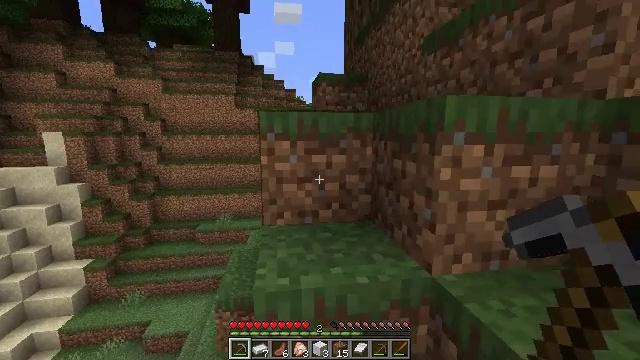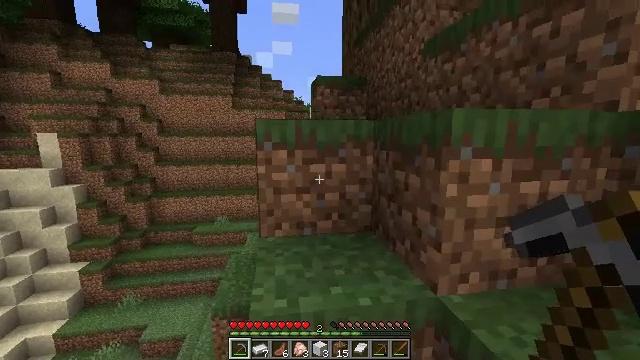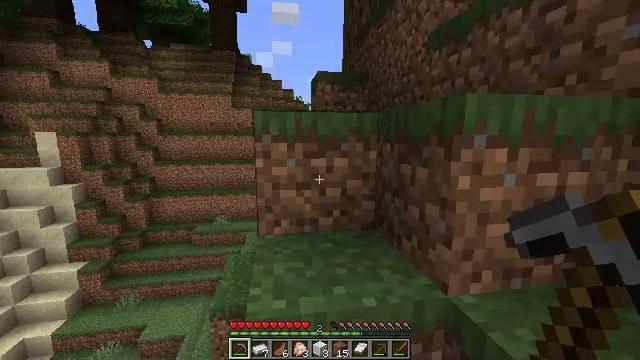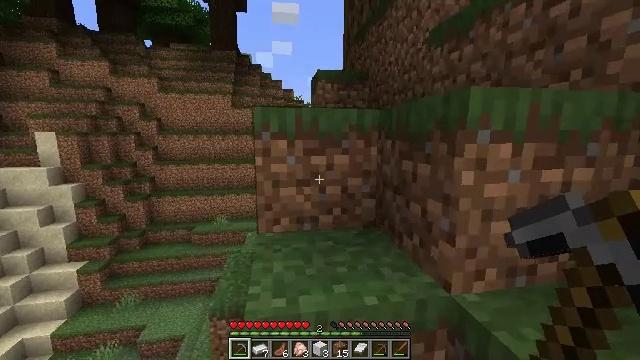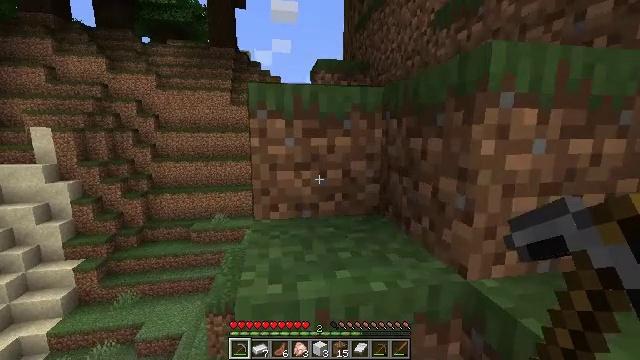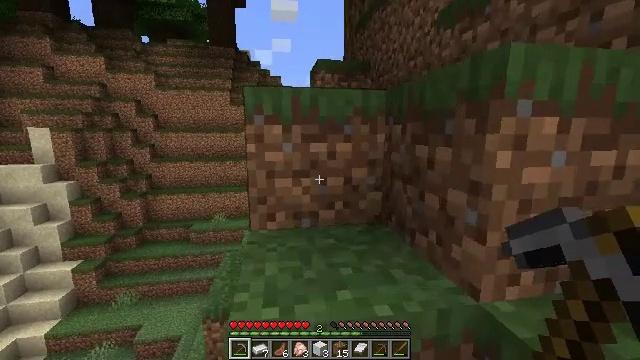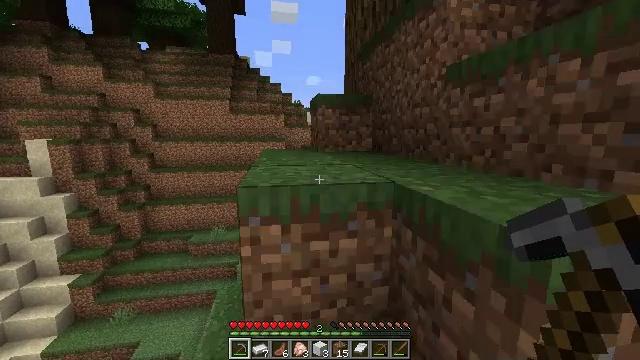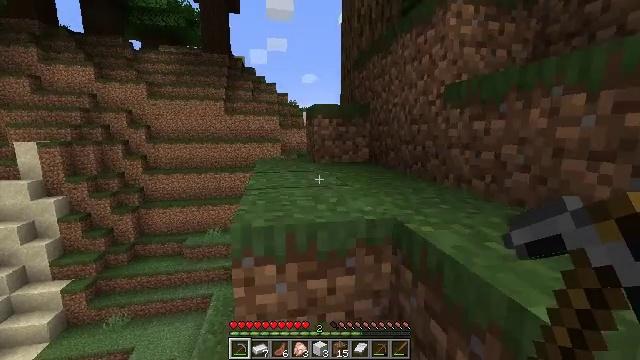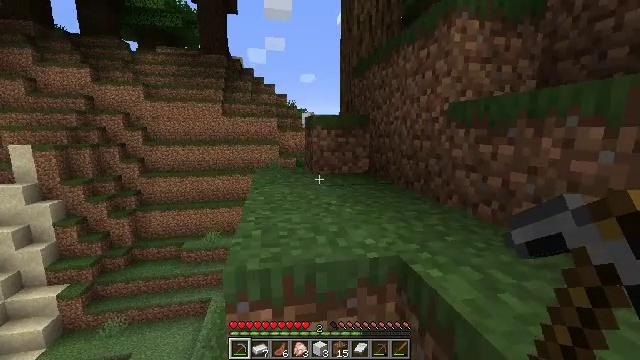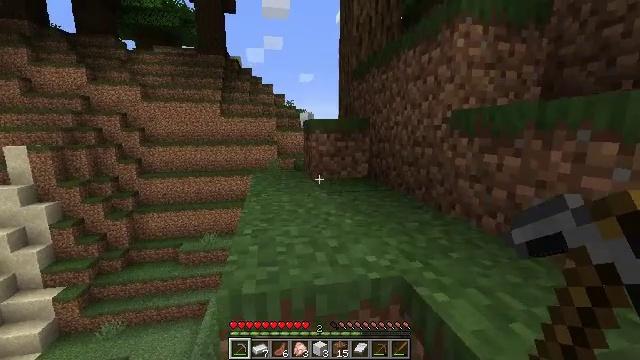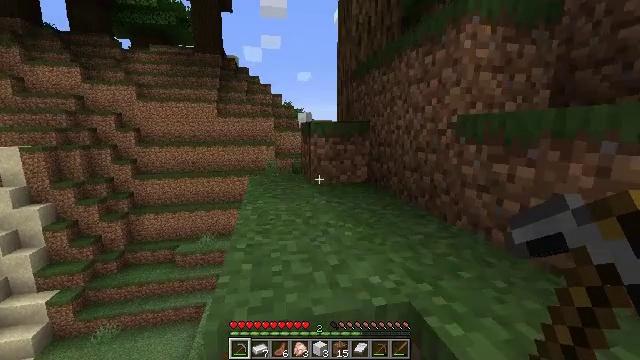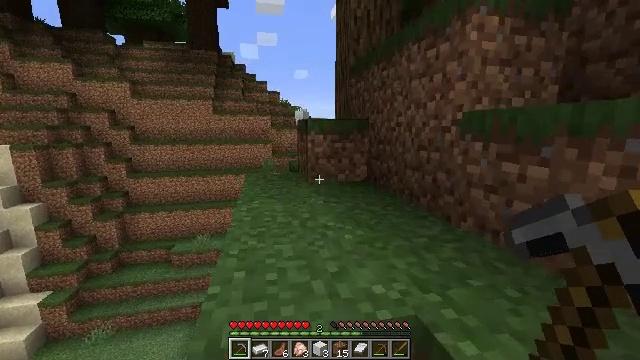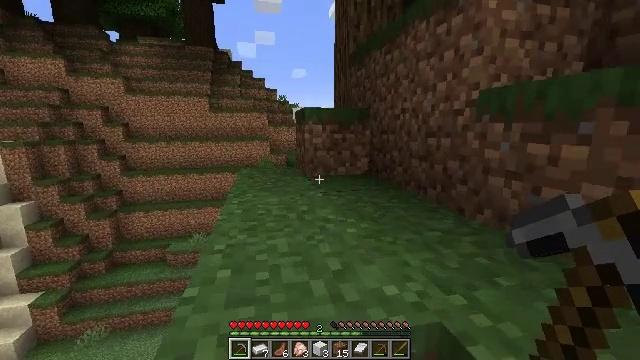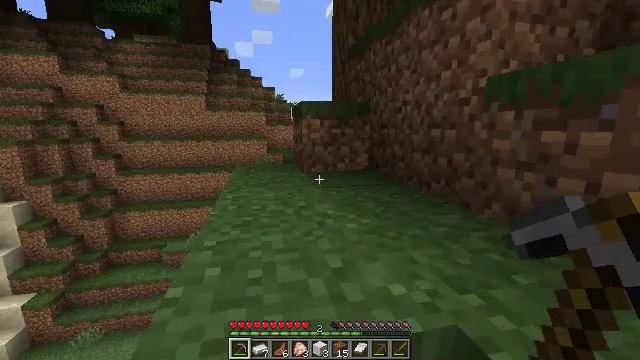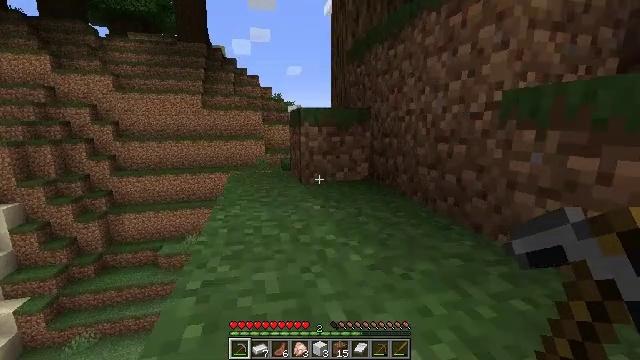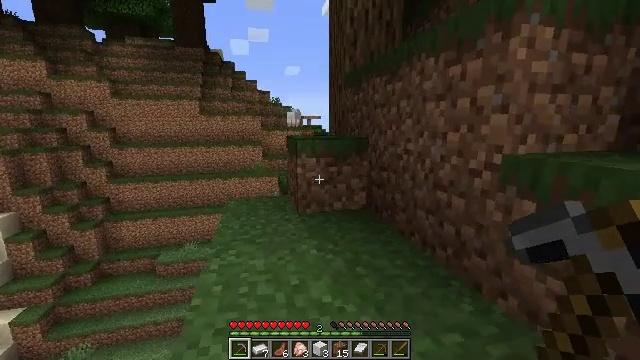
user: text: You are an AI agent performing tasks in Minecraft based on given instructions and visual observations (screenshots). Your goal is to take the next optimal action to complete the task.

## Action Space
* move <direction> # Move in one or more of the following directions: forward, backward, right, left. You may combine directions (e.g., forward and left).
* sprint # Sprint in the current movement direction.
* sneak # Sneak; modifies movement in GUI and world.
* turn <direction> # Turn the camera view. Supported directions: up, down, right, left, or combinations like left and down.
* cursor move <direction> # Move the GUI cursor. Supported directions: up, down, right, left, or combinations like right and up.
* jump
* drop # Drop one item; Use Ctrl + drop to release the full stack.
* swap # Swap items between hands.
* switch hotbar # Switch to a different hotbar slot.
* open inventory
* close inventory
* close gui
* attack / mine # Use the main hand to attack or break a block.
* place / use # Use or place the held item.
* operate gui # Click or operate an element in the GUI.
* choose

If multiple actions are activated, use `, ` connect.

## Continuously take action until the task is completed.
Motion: motion action
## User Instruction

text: Mine the chest to collect it.
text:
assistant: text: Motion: move forward
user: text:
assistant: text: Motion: move forward
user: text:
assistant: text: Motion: move forward
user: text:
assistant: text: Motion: move forward
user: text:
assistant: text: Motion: move forward, jump
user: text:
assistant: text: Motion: move forward, jump
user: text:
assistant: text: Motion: move forward, jump
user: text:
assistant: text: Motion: move forward, jump
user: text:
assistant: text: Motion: move forward, jump
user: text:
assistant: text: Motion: move forward
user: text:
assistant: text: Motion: move forward
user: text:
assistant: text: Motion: move forward
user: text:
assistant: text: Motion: move forward
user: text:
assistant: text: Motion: move forward, jump
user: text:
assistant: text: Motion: move forward, jump
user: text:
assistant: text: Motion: move forward, jump
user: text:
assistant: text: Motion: move forward, jump
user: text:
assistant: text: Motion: move forward
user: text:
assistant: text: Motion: move forward
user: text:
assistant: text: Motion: move forward
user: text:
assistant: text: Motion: move forward
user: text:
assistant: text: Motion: move forward
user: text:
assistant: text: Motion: move forward
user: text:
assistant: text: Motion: move forward, turn left and down
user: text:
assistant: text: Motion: move forward, turn left and down
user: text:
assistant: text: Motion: move forward, turn left and down
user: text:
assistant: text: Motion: move forward, turn left and down
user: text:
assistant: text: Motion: move forward
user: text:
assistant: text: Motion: move forward
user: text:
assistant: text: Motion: move forward